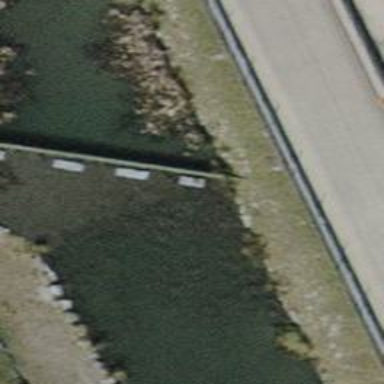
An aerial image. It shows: Dam across waterway.